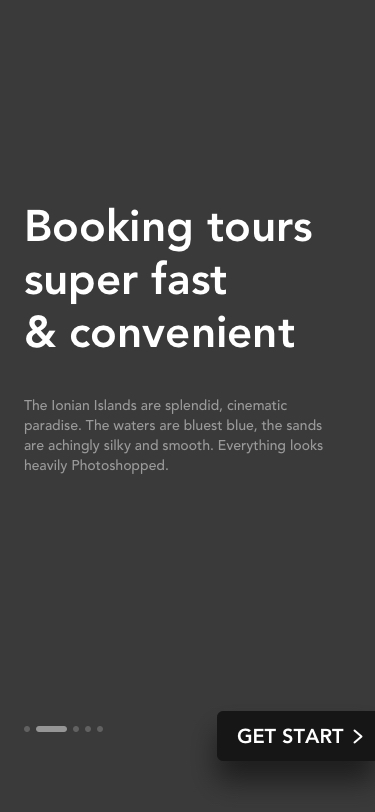
Text in this UI design:
The Ionian Islands are splendid, cinematic paradise. The waters are bluest blue, the sands are achingly silky and smooth. Everything looks heavily Photoshopped.
Booking tours
super fast
& convenient
GET START